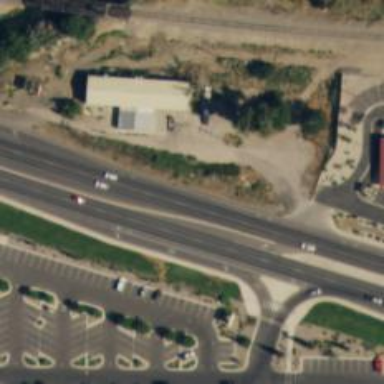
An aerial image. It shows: Asphalt trunk highway with separate sidewalks.